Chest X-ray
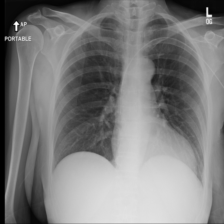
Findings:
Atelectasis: negative
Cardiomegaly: negative
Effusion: negative
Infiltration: negative
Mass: negative
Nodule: negative
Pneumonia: negative
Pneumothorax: negative
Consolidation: negative
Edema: negative
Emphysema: negative
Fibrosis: negative
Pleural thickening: negative
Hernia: negative